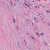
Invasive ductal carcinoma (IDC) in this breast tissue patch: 1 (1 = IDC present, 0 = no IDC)